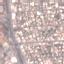
Land use / land cover class: Residential